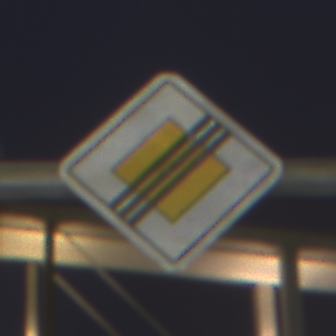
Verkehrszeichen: EndeVorfahrtsstrasse
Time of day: Night
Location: Outdoor (Urban)
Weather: PartlyCloudy
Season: NotSpecified
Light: Artificial